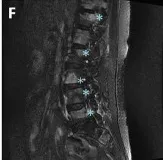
Initial imaging examination. (G) Tc-99m MDP whole body bone scan showed multiple increased tracer uptake in the skeletal system, compatible with multiple bone metastases.
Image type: radiology (mri)